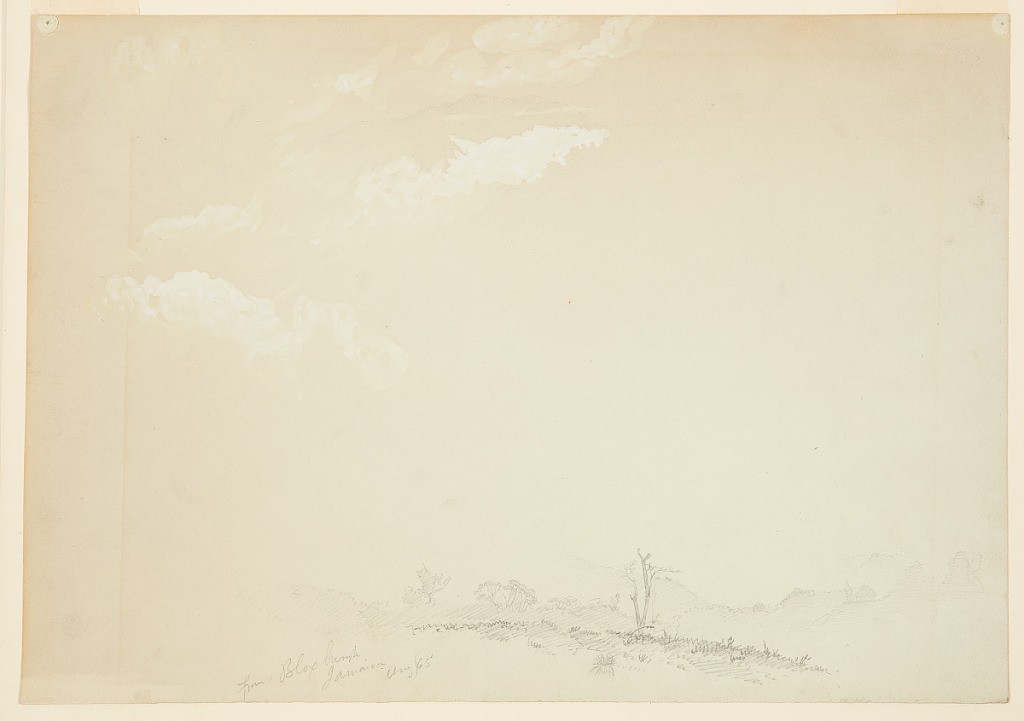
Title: The Blue Mountains, from Bloxburgh, Jamaica
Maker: Frederic Edwin Church, American, 1826–1900
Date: August 1865
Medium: Graphite and white gouache on light green wove paper
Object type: Drawing
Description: Landscape sketch showing a view in the Blue Mountains from Bloxburgh, Jamaica. In the foreground, a single, leafless tree stands on a grassy hilltop. Beyond it, other heavily wooded hilltops are faintly visible, partially obscured by mist or fog. The center of the composition is negative space, presumably a mass of mist or fog that consumes the view. Along the upper margin at center, a dark and rugged mountain summit emerges from the fog and looms over the landscape. Below and above it, portions of billow clouds and water vapor are highlighted in white gouache.